Aerial crown-view tile of a tropical tree (Barro Colorado Island, Panama), acquired 20240918:
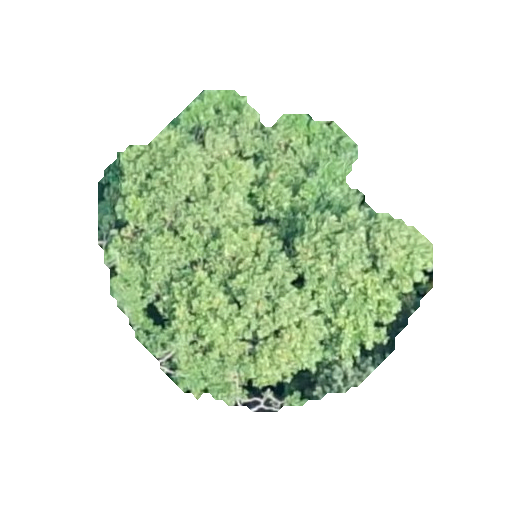
Species: Hieronyma alchorneoides
GBIF accepted scientific name: Hieronyma alchorneoides
Crown area: 116.455 m²